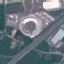
Label: Highway